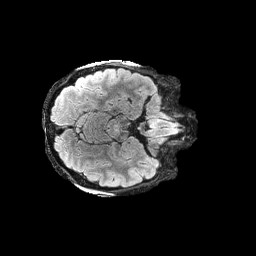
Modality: FLAIR
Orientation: axial
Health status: ill
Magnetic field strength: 3 T